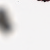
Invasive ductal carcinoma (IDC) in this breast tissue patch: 0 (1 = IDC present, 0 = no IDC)